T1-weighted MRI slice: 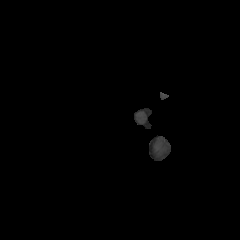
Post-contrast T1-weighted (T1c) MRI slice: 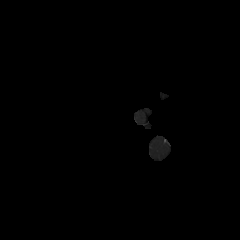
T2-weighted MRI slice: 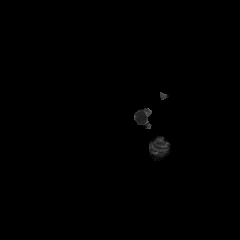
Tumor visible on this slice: no